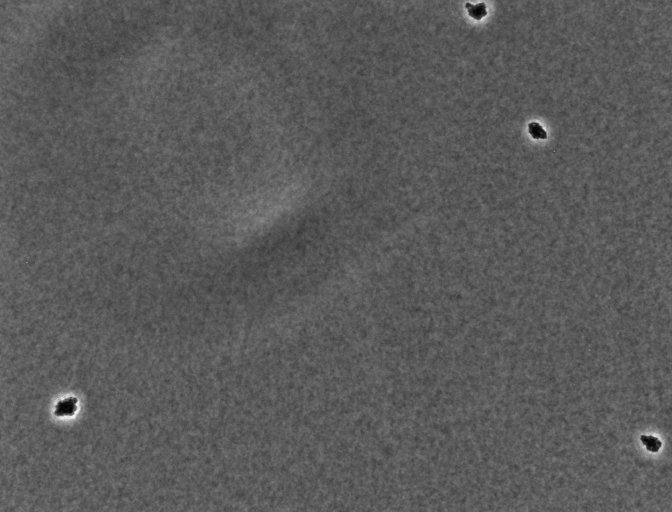
Phase contrast microscopy, 20x objective, 3 h incubation